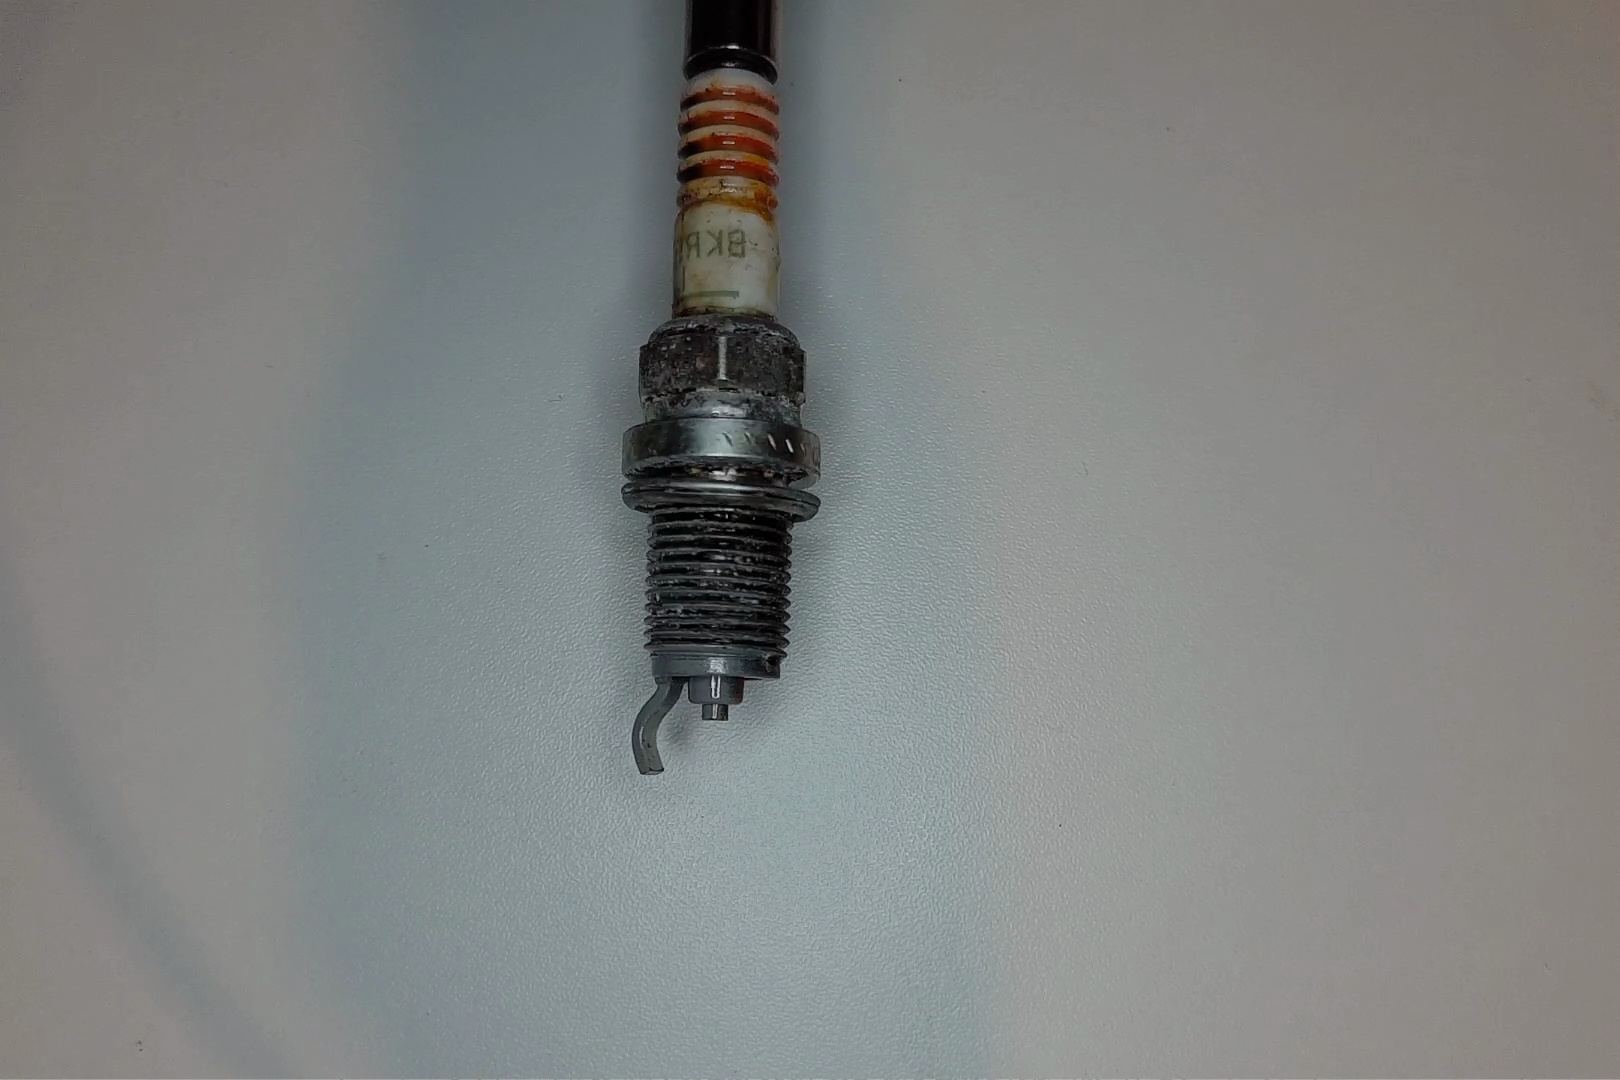
Label: anomaly